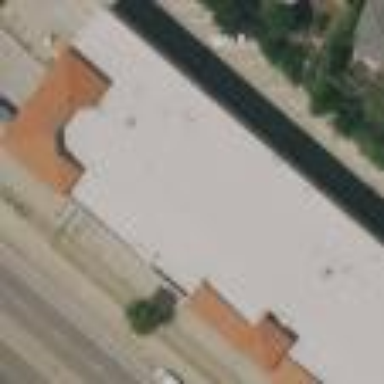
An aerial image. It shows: Warehouse.